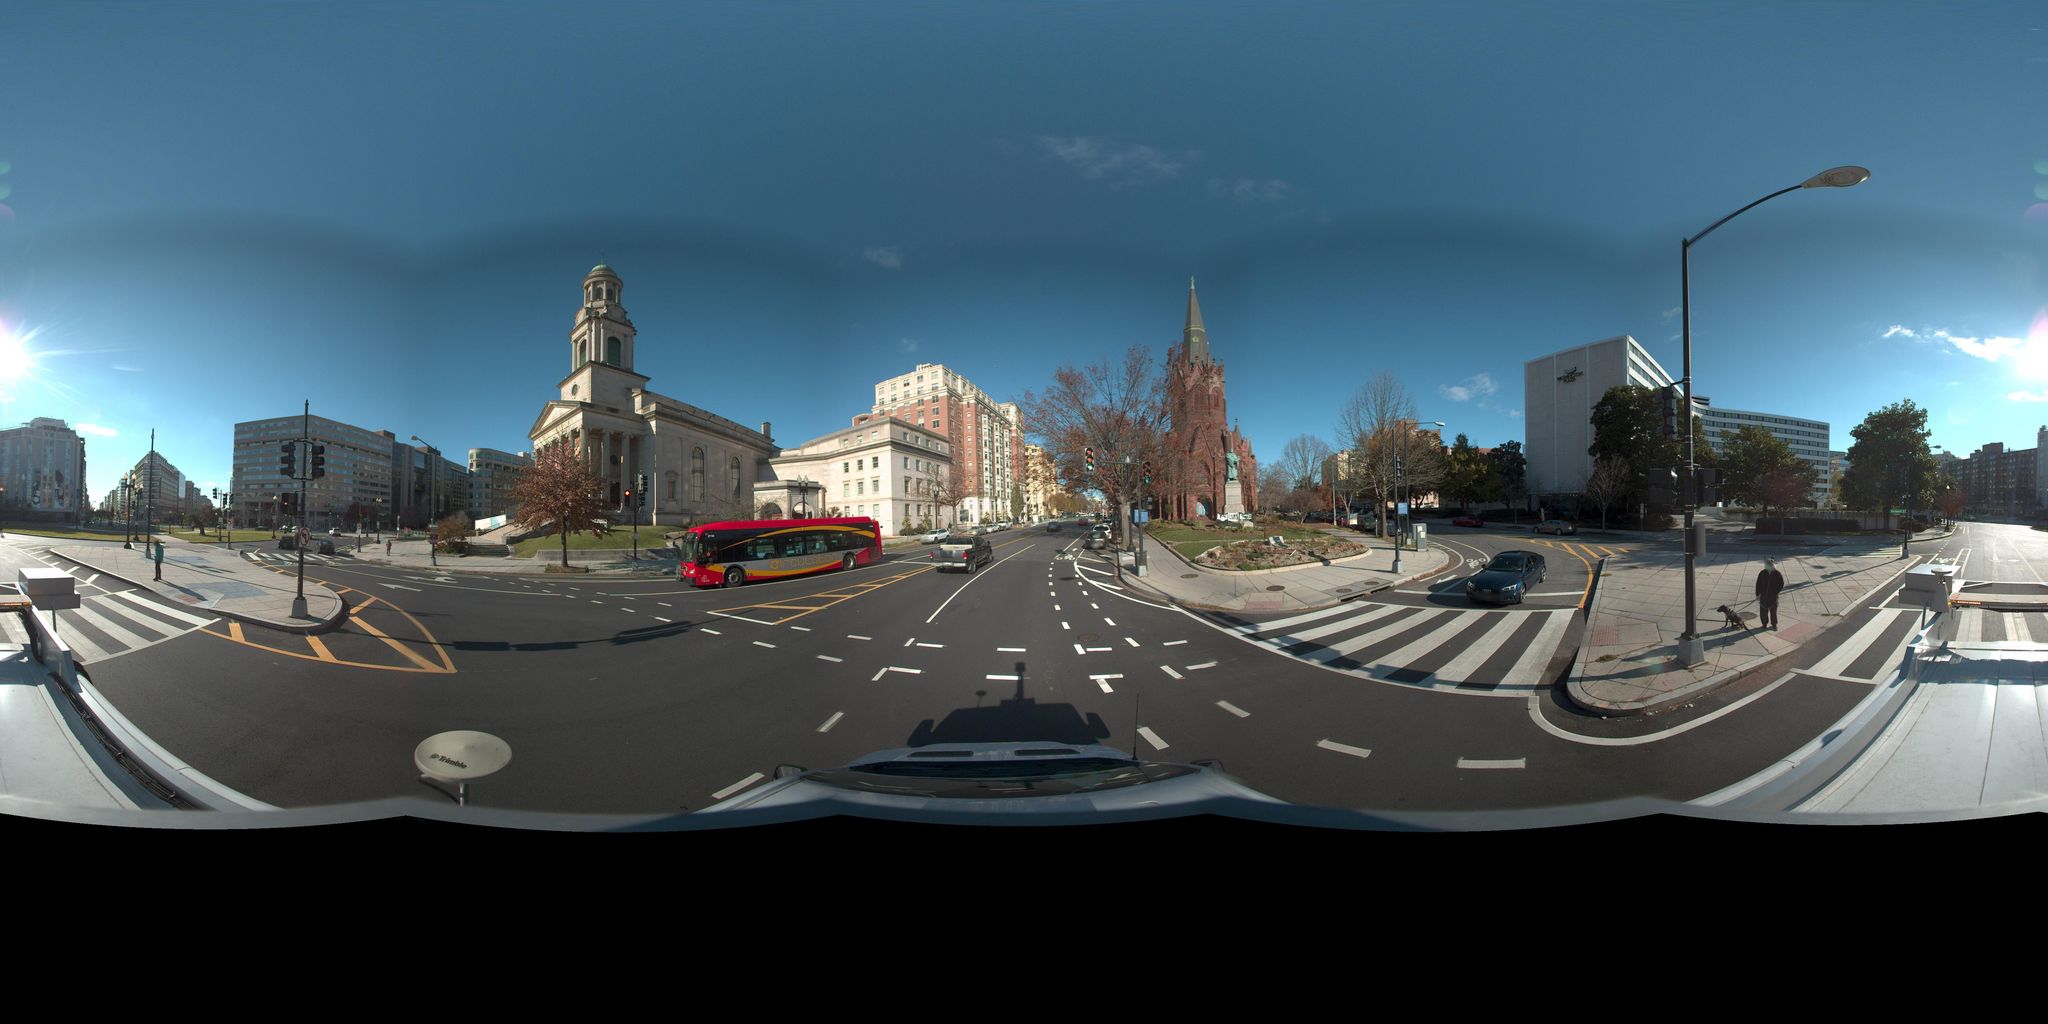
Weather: clear
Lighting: day
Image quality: good
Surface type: cycling surface
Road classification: primary
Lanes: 2
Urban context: urban centre
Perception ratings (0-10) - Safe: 2.54, Lively: 7.15, Beautiful: 4.27, Boring: 7.59, Depressing: 4.91, Wealthy: 3.11